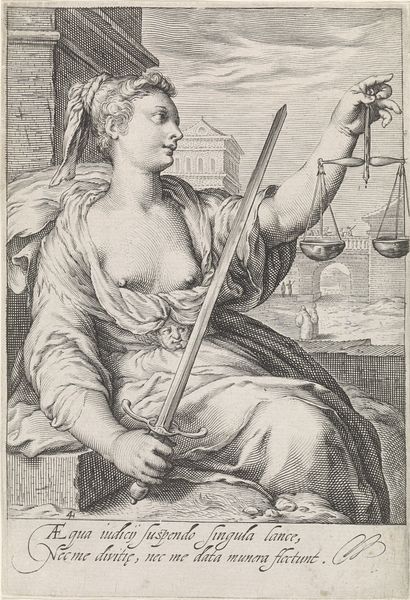
Titel: Rechtvaardigheid (Justitia)
Künstler: Jacob Matham
Standort: Amsterdam
Institution: Rijksmuseum
Schlagwörter: femme, cheveux, épée, rome, justice, seins, grèce, balance